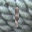
Label: 1